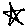
Label: star